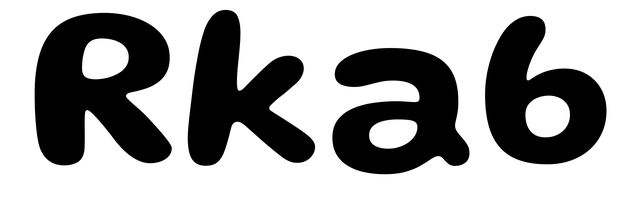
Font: Gluten_SemiBold